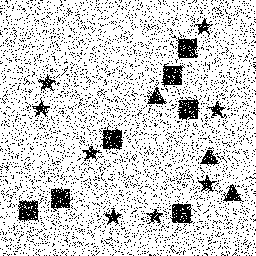
Squares: 7
Triangles: 3
Stars: 8
Total shapes: 18